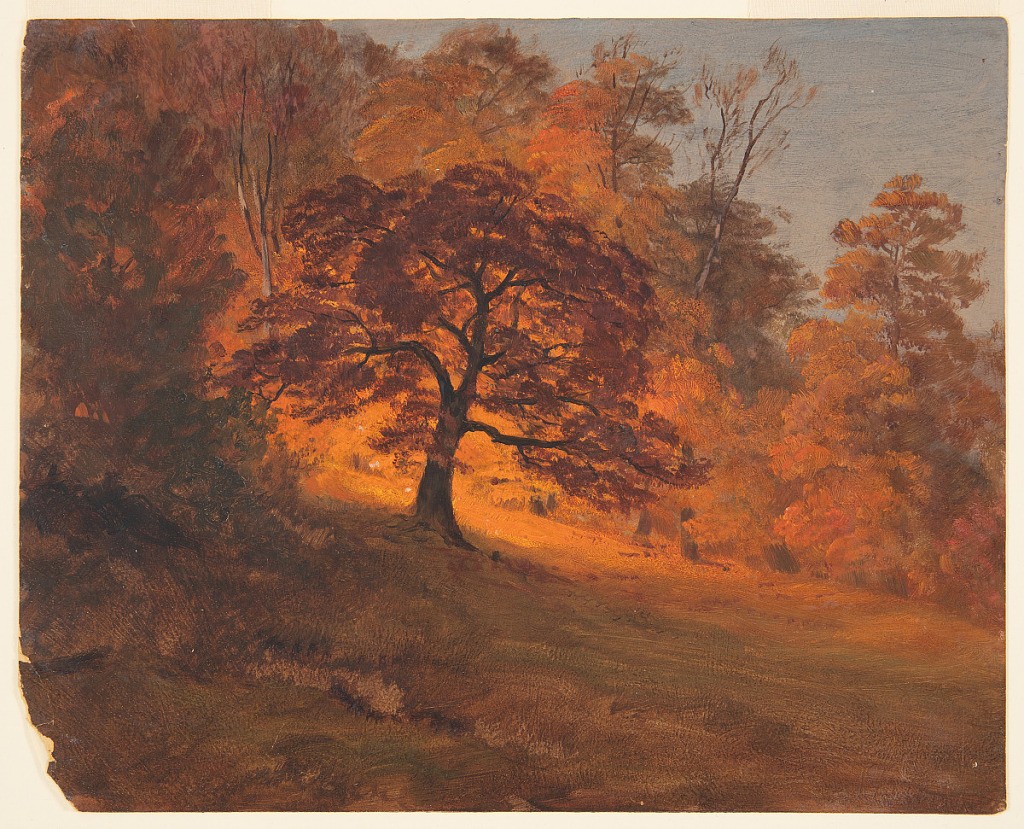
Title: Autumn Foliage
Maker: Frederic Edwin Church, American, 1826–1900
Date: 1865–74
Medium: Brush and oil on paperboard
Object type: Drawing
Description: Landscape sketch showing view of autumn foliage on a wooded hillside, possibly in Vermont. A dark, seemingly backlit tree at center serves as focus. Muddled, sloped foreground descends gently from left to right. Line of tall trees in fall colors stands in middle distance. Dark blue sky defines background.